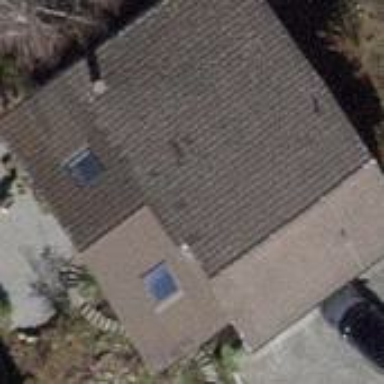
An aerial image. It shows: Simple house.